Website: bh-photo
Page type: cart
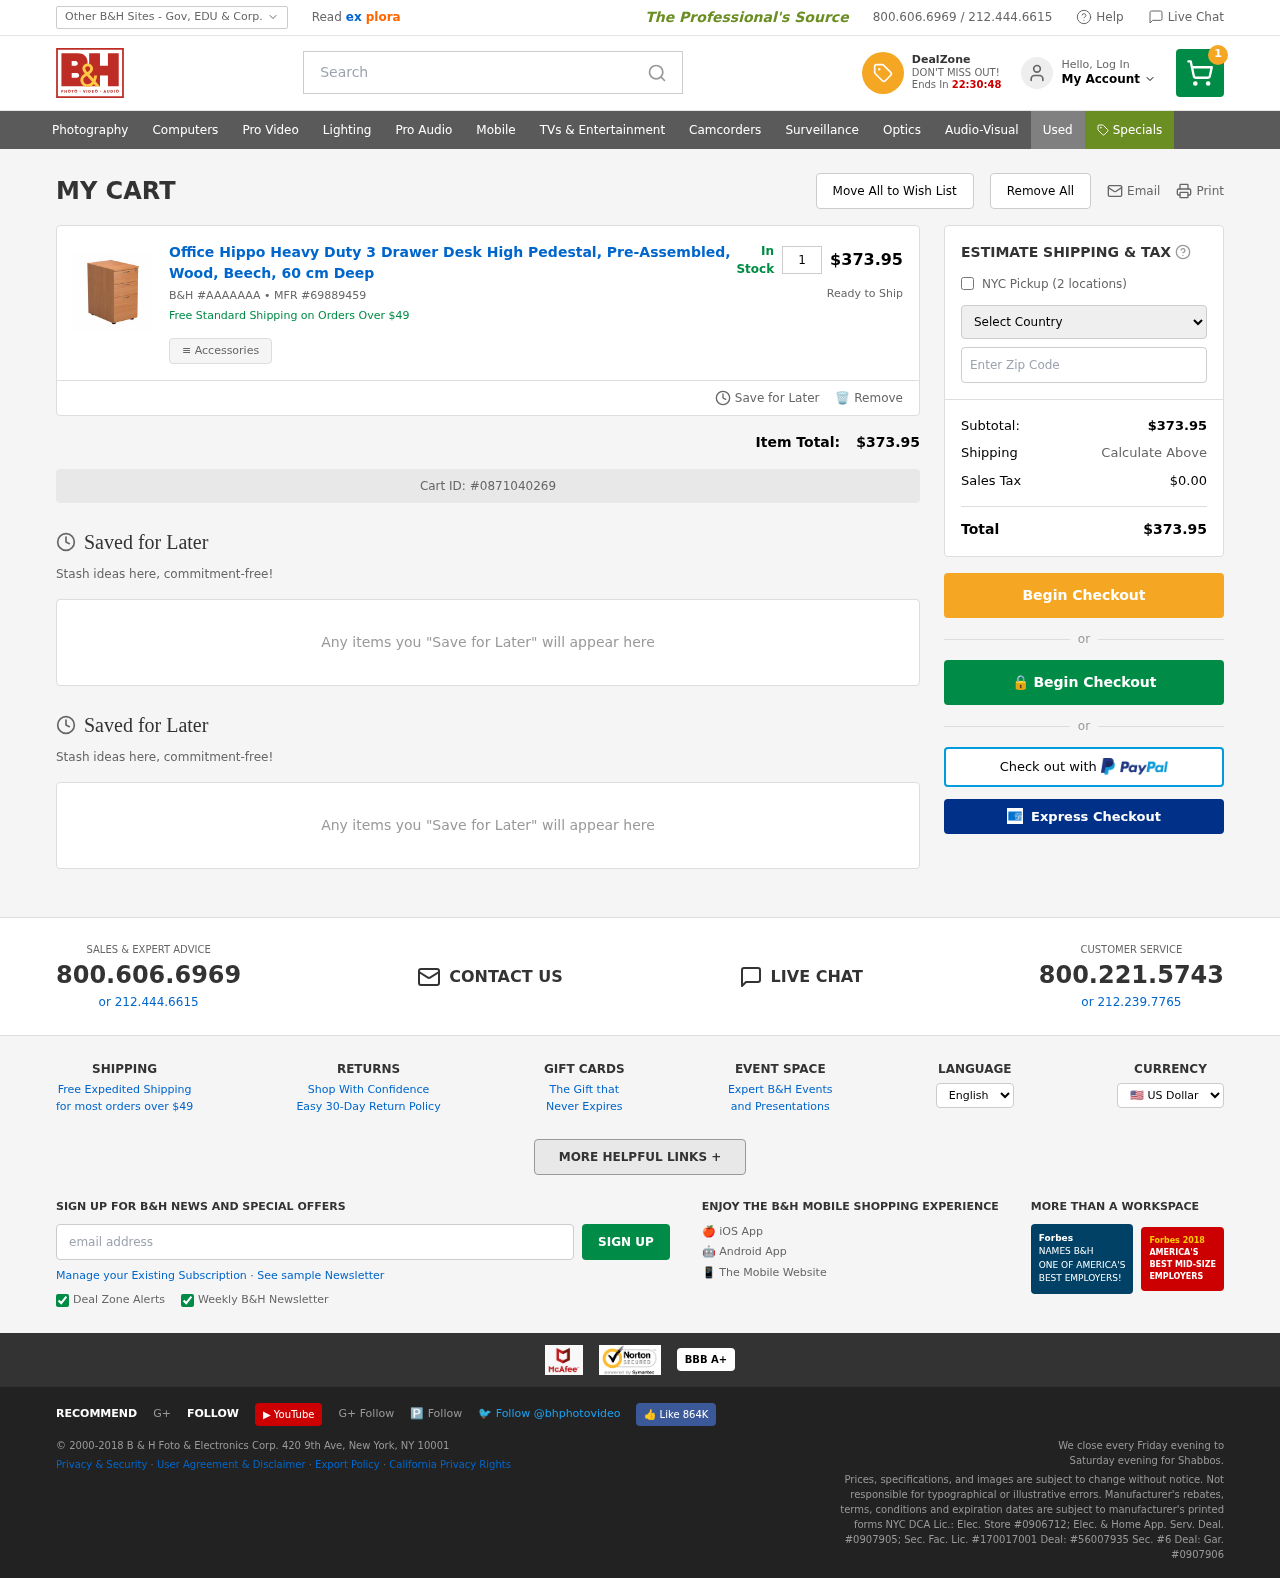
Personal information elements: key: PII_COUNTRY
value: United States
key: PII_EMAIL
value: matthew_rivera@gmail.com
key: PII_POSTCODE
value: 09913
Product elements: key: PRODUCT1_NAME
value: Office Hippo Heavy Duty 3 Drawer Desk High Pedestal, Pre-Assembled, Wood, Beech, 60 cm Deep
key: PRODUCT1_QUANTITY
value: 1
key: PRODUCT1_SKU
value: AAAAAAA
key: PRODUCT1_MFR
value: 69889459
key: PRODUCT1_SUBTOTAL
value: $373.95
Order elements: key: ORDER_NUM_ITEMS
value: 1
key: ORDER_SUBTOTAL
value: $373.95
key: ORDER_ID
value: #0871040269
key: ORDER_TAX
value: $0.00
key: ORDER_TOTAL
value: $373.95
Search elements: key: HEADER_SEARCH
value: Search